Question: '''
<div data-role="content">
<ul data-role="listview" data-theme="a" data-dividertheme="b">
<li data-role="list-divider" >Transition Effects</li>
<li><a href="#second">Slide</a></li>
<li><a href="TestPage1.htm"![enter image description here][1] data-transition="slideup">Slide Up</a></li>
<li><a href="TestPage1.htm" data-transition="slidedown">Slide Down</a></li>
<li data-role="list-divider">Other Effects</li>
<li><a href="TestPage.html" data-transition="pop">Pop</a></li>
<li><a href="TestPage.html" data-transition="flip">Flip</a></li>
<li><a href="TestPage.html" data-transition="fade">Fade</a></li>
</ul>
</div>
'''
No right arrow get displayed. I am using JQuery Mobile 1.0a4.1
'''
<link rel="stylesheet" href="jquery.mobile-1.0a4.1.css" />
<script type="text/javascript" src="jquery-1.5.2.js"></script>
<script type="text/javascript" src="jquery.mobile-1.0a4.1.js"></script>
'''
What can be the cause? I copied jquery css and js in my local folder

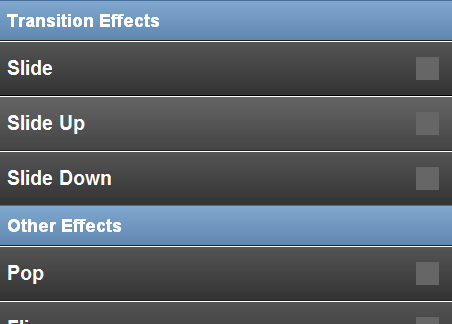
Answer: You need to download the images as well and put them in the 'images' folder
They can be found in the zip file at <URL>
the link is where it says
-